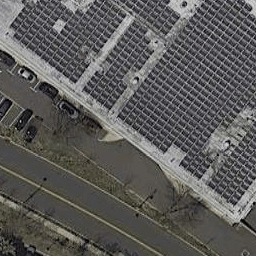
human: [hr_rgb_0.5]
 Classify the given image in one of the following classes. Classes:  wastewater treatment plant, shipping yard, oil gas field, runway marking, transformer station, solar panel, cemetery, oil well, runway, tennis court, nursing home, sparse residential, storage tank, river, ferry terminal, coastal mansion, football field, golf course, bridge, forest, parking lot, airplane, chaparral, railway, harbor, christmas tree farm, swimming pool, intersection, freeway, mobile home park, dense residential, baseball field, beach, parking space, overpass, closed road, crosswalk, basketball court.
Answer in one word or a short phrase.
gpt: solar panel